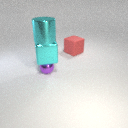
large cyan metal cylinder above large cyan metal cube